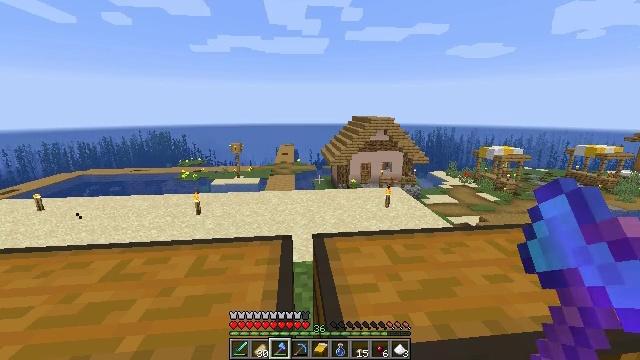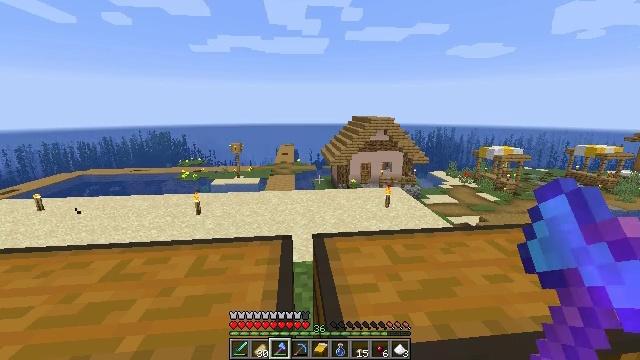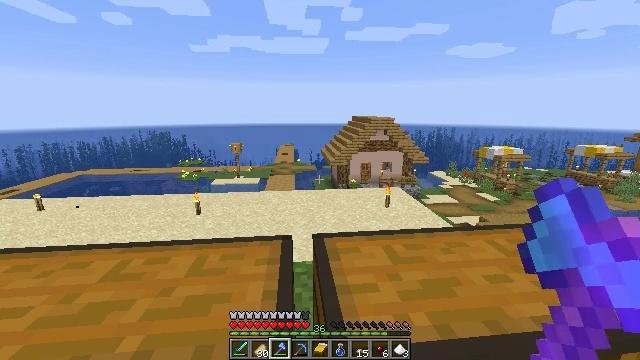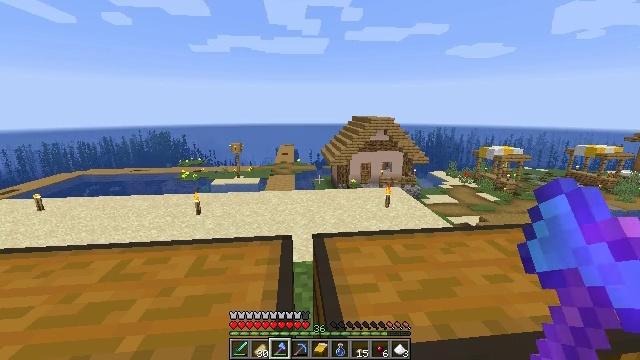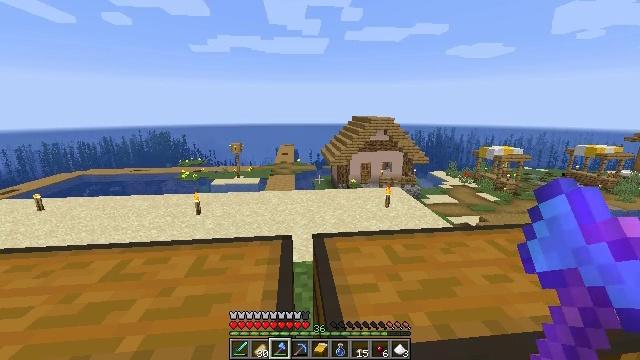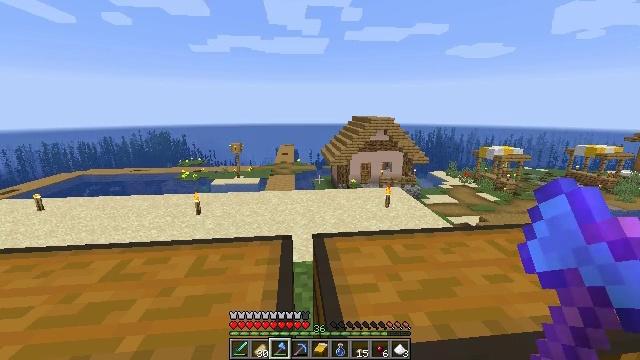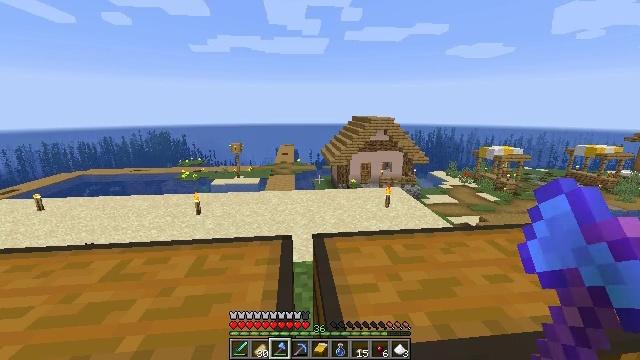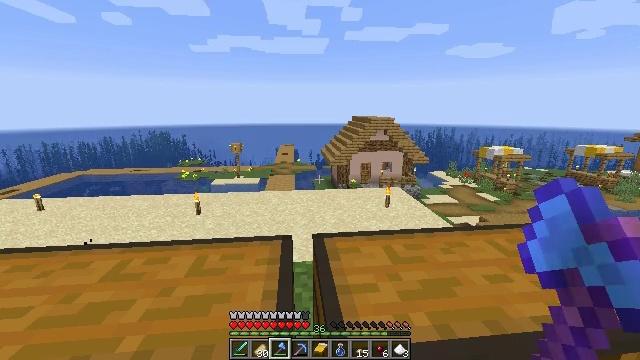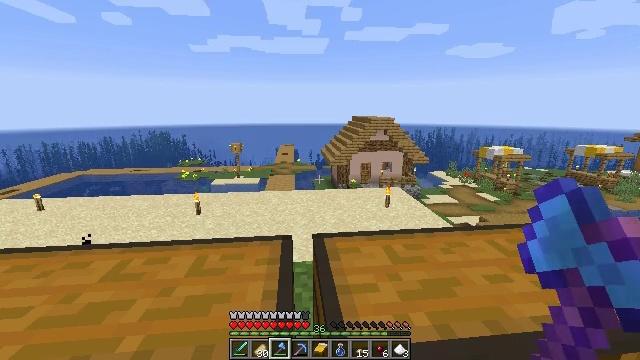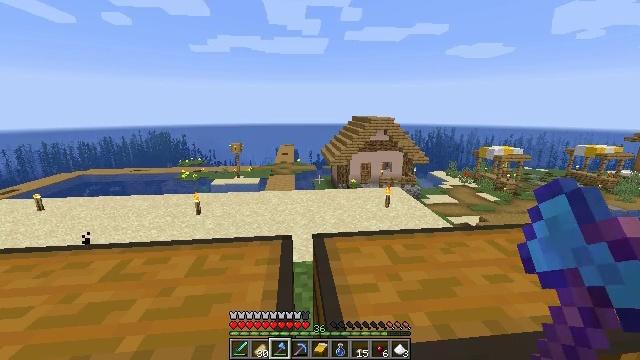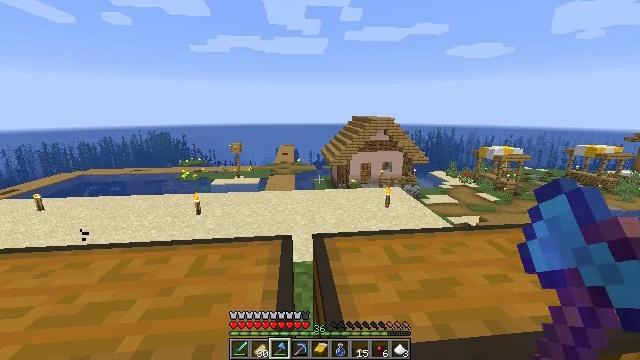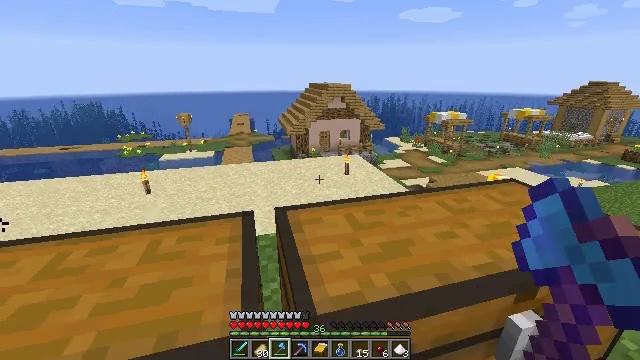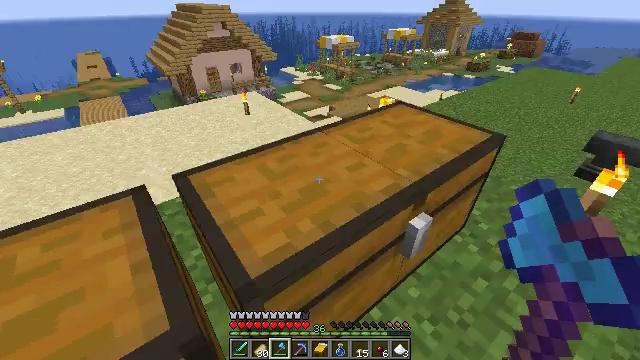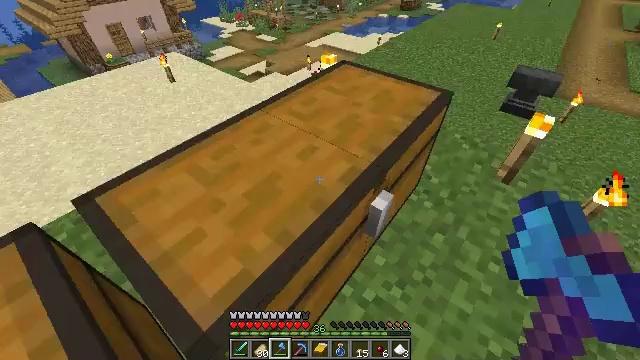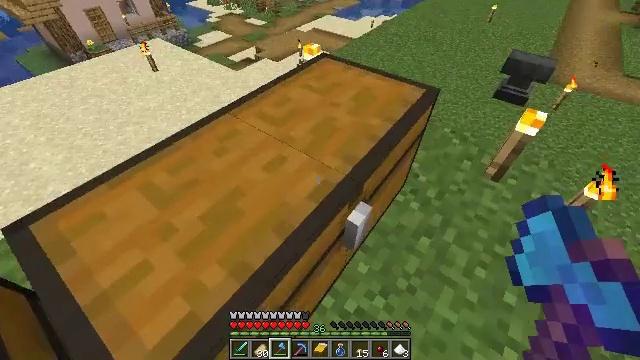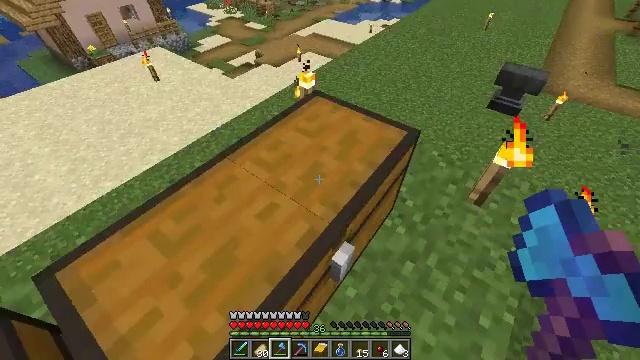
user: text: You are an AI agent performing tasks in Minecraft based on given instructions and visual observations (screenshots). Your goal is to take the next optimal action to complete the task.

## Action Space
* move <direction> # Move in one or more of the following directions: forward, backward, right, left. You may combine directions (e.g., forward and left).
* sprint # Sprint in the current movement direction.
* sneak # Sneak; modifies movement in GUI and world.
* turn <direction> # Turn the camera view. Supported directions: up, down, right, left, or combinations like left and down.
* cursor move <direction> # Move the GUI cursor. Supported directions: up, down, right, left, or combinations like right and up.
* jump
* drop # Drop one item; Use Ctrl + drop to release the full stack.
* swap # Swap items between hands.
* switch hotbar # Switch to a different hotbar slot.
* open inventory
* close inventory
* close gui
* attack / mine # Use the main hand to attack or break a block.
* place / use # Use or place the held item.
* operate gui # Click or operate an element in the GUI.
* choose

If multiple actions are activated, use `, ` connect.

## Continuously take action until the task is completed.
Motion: motion action
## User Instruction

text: Craft a fermented spider eye.
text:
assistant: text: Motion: no_op
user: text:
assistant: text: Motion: no_op
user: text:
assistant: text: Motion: no_op
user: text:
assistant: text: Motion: no_op
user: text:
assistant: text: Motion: no_op
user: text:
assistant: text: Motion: no_op
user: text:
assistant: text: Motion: no_op
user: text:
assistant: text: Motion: no_op
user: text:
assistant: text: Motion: no_op
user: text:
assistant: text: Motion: no_op
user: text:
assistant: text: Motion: move forward, turn right and down
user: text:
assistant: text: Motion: move forward, turn right and down
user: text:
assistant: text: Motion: move forward, turn right and down
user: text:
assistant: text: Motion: move forward, turn right and down
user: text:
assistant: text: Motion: move forward, jump
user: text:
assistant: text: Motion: move forward, jump
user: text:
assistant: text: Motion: move forward, jump
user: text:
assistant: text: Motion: move forward, turn right, jump
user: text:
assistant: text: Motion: turn right and up
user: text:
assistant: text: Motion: turn right and up
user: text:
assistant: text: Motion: turn right and up
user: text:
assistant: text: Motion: turn right and up
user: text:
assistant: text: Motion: turn right
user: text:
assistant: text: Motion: turn right
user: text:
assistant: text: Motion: turn right and up
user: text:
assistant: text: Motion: turn right and up
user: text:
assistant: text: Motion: turn right
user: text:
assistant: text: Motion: no_op
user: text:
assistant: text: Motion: no_op
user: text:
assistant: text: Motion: no_op